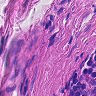
Metastatic tissue present: no